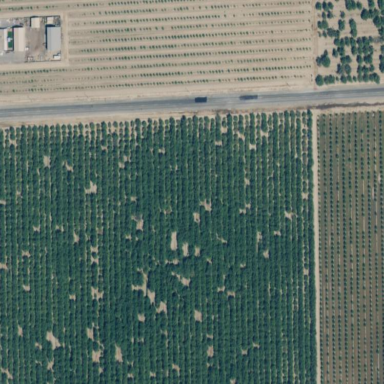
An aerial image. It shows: Orchard filled with almond trees.